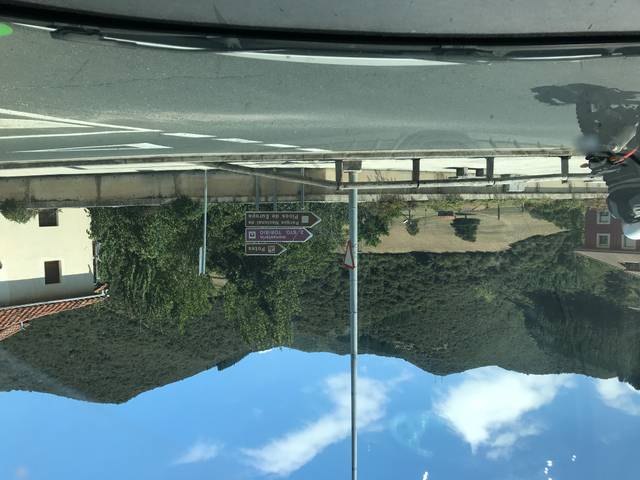
Region: Spain
Coordinates: 43.161, -4.611